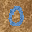
Label: 0